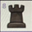
Piece: bR